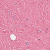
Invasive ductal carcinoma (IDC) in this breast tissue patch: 0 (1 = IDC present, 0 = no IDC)